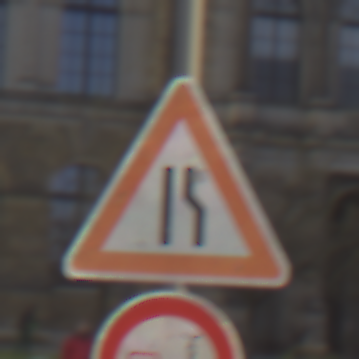
Verkehrszeichen: EinseitigVerengteFahrbahnRechts
Zusatzzeichen unten: VerbotUeberholenEinspurigeFahrzeuge
Umgebung: Outdoor, Urban
Tageszeit: MorningAfternoon
Wetter: PartlyCloudy
Licht: Natural
Jahreszeit: NotSpecified
Kontrast: LowContrast